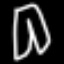
Label: pants